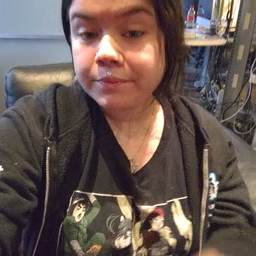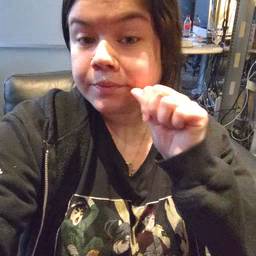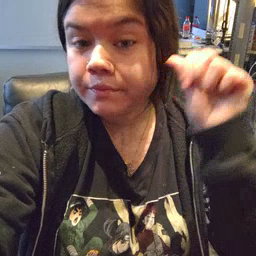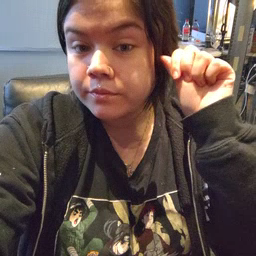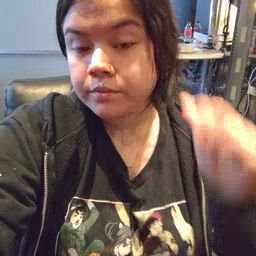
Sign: yesterday